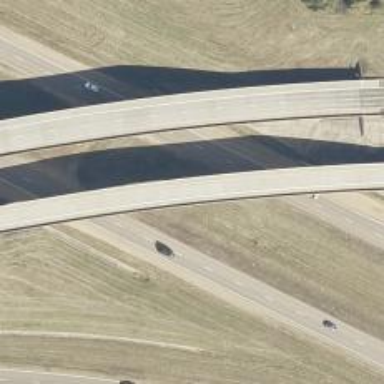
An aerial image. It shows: Trunk link highway bridge.